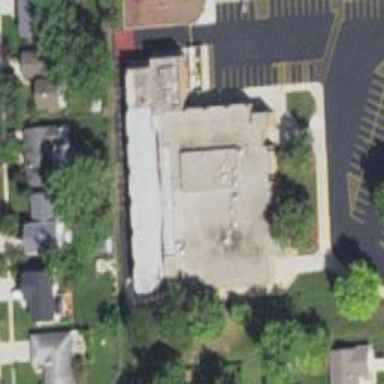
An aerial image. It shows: School.